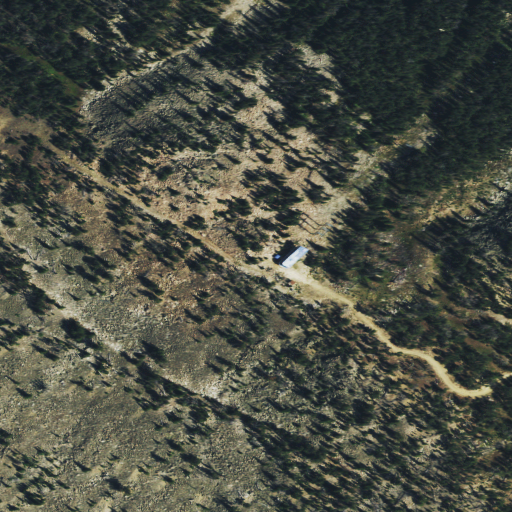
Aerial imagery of mountain in Montana named Nichols Peak containing shrub, evergreen forest, grassland, and open development